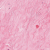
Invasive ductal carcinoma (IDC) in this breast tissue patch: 0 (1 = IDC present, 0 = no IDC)